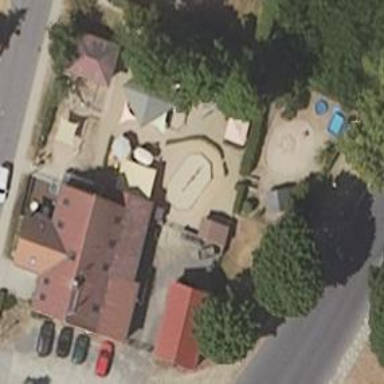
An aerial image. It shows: Kindergarten.